Field crop: maize
Growth stage: 2
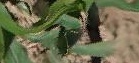
Species: maize